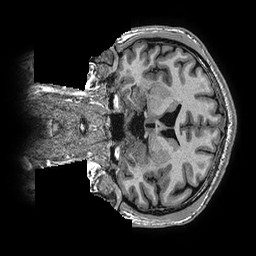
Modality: T1w
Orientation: coronal
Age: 35
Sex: male
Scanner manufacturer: ge
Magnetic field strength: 3 T
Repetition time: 0.00668 s
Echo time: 0.00294 s